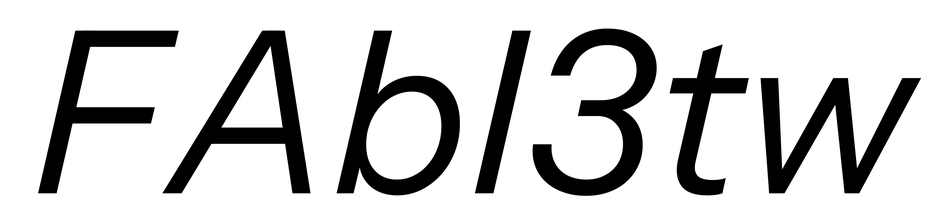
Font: InstrumentSans-Italic_Italic